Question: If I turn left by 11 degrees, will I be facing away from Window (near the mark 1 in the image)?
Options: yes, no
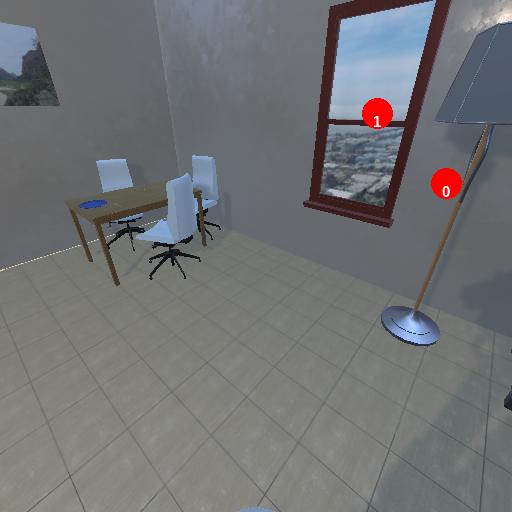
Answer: yes